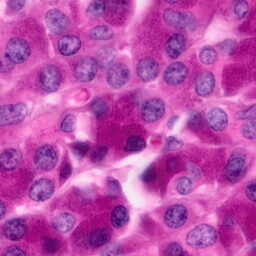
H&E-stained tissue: Pancreatic